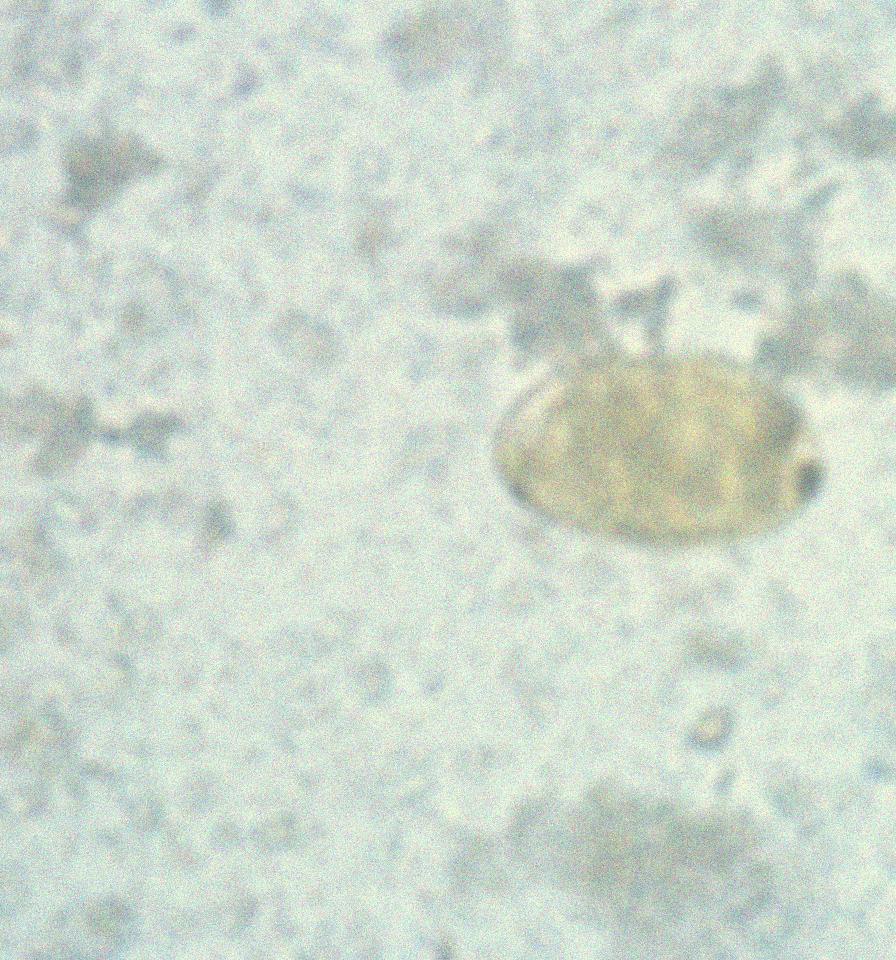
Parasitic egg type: Paragonimus spp